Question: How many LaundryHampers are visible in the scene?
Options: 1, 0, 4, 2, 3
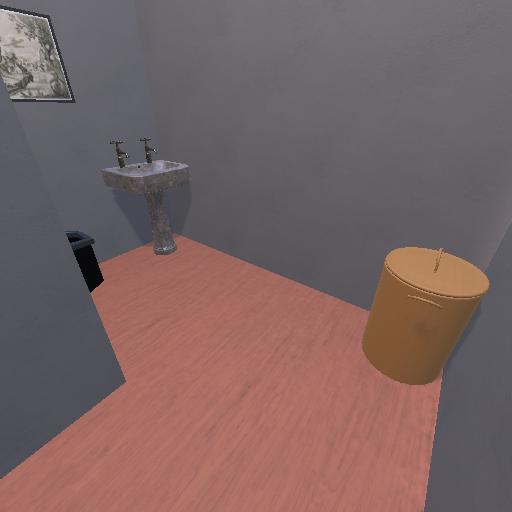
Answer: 1